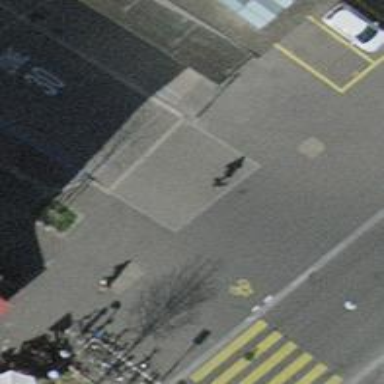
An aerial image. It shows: Unmarked crossing with traffic calming table on the road.